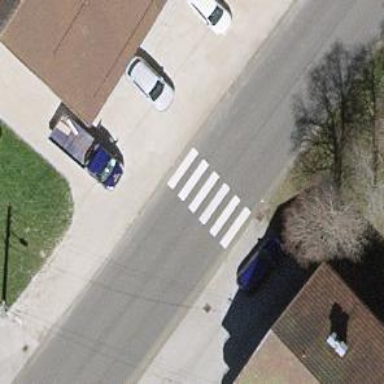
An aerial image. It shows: Marked crossing on the road.